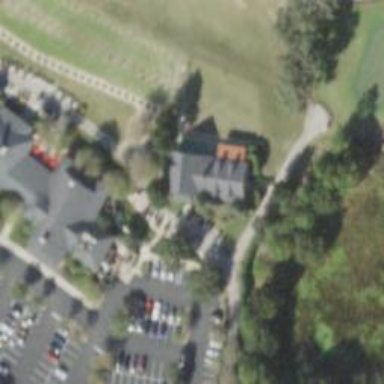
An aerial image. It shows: Path designated for golf carts.